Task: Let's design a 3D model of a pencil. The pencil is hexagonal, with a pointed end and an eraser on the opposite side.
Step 38:
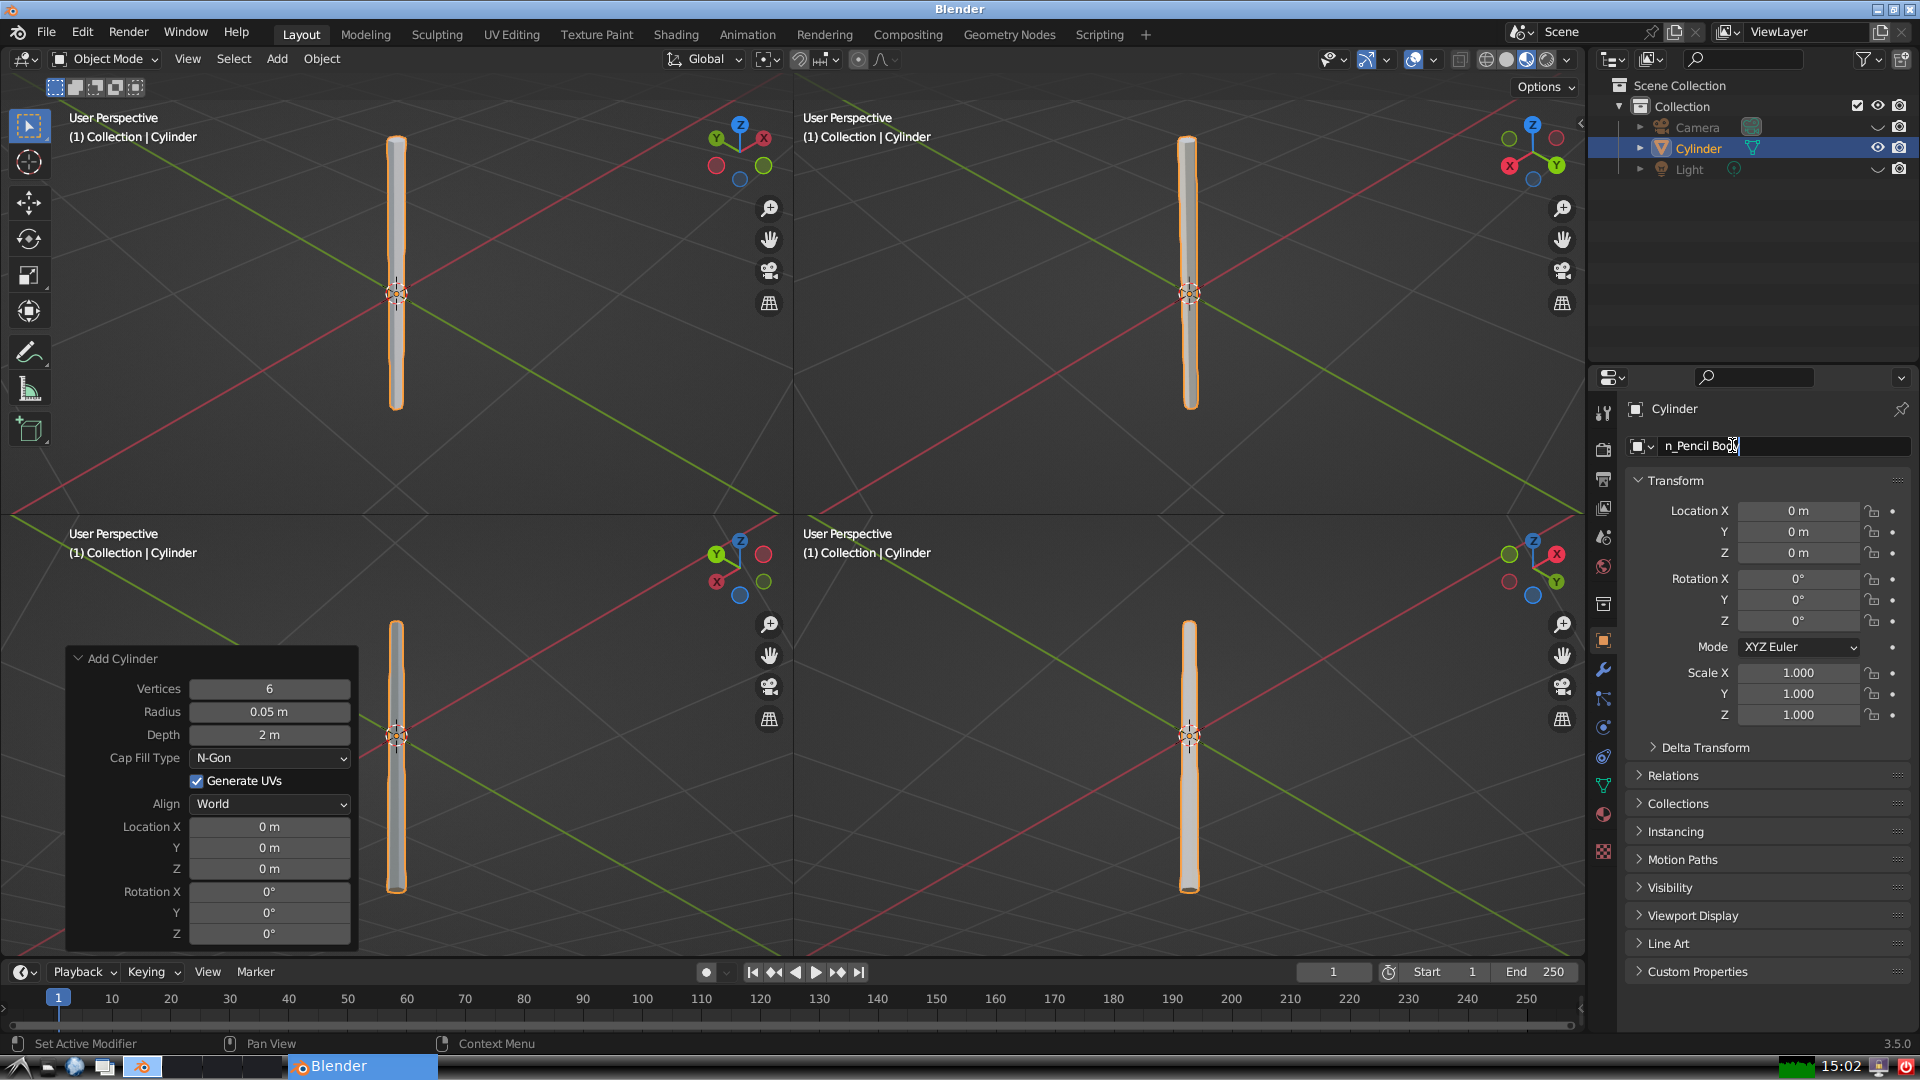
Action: {"key_press": ['Return']}